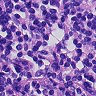
Metastatic tissue present: no